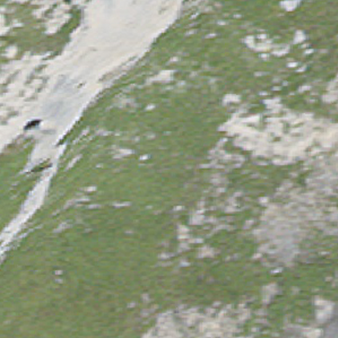
Label: other